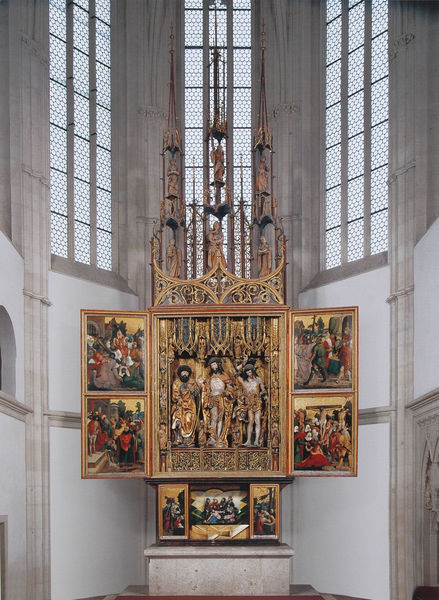
Titel: Hochaltar, Gesamtansicht mit geöffneten Flügeln
Künstler: Meister der Pulkauer Altarskulpturen
Standort: Pulkau (Niederösterreich)
Institution: Wallfahrts- und Filialkirche zum Kostbaren Blut Christi
Schlagwörter: blau, flügel, gemälde, gott, gelb, grün, menschen, fenster, glas, grau, hell, holz, licht, raum, szene, tisch, weiss, rot, malerei, richter, wand, bibel, geschichte, rahmen, sockel, stein, bild, innenraum, kirche, sonne, figur, gold, drei, spitzen, gotik, engel, ranken, skulptur, relief, farbig, bilder, schrank, türen, figuren, tafel, spitz, ornamente, halle, foto, fotografie, gewölbe, offen, kreuz, türme, dom, pilatus, altar, hochaltar, schnitzerei, gotisch, christus, jesus, kreuzigung, mittelalter, altarraum, apsis, chor, kapelle, baldachin, heilige, geöffnet, heilig, maria, szenen, fassung, schrein, sakral, goldgrund, ikone, geschnitzt, altarbild, nürnberg, tryptichon, maßwerk, seitenflügel, fialen, tabernakel, kirchenfenster, fiale, spätgotik, dreifaltigkeit, mensa, predella, retabel, schnitzaltar, tafeln, flügelaltar, triptychon, passion, antependium, baldachine, weltenrichter, reliquiar, altartisch, tafelmalerei, reliquien, gespränge, klappaltar, seitenaltar, altarschrein, riemenschneider, schnitzfiguren, altarflügel, praedella, polyptichon, holzfiguren, schnitaltar, leidensweg, tillmann, hielige, holzfigurens, poliptychon, polyptikon, saraklkunst, grünewald, pedella, frauenkriche, klappbar, dreigeteilt, 3 figuren, 7 bilder, tiptychon, personsn, kreutigung, mottelalter altar, tillmann riemenschneider